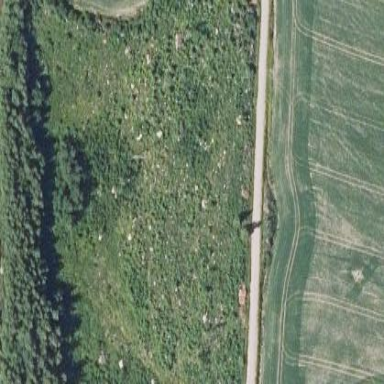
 likely man-made clearing in the landscape."